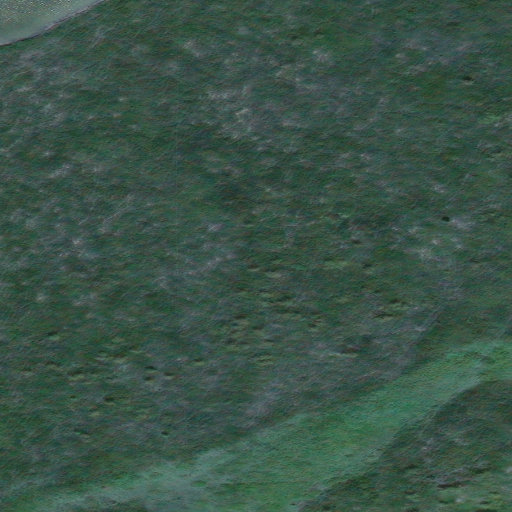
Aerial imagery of gap in Alaska named Kimball Pass containing only unknown